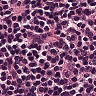
Metastatic tissue present: no